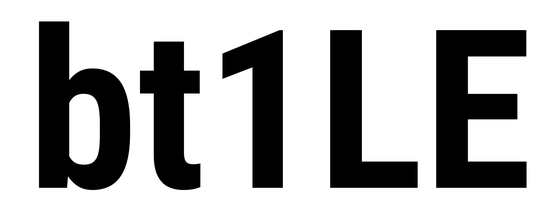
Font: Roboto_Condensed_Bold